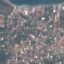
Label: Residential